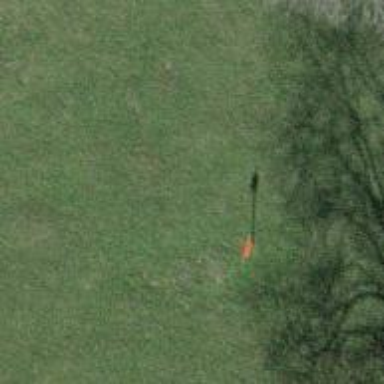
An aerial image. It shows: View of pole with roofed pipeline marker.